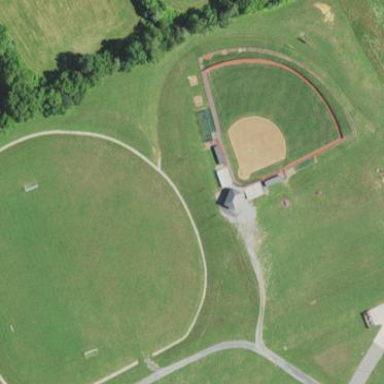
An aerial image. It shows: Baseball pitch for leisure land.